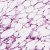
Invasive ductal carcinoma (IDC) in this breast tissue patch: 0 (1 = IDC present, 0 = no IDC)